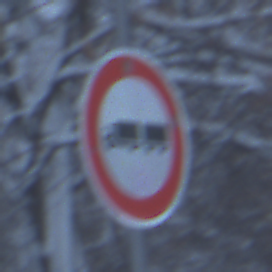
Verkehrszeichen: VerbotLastkraftwagenMitAnhaenger
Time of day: Midday
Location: Outdoor (Nature)
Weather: Overcast
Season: Winter
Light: Natural